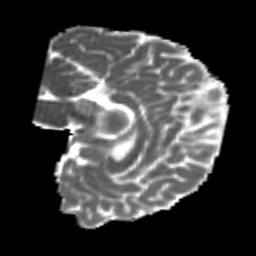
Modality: MD
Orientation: sagittal
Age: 24
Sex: male
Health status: healthy
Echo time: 0.074 s